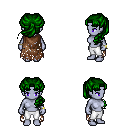
a pixel art fantasy rpg character, female body template, dark elf, purple skin, brown tattered cape, white pants, green princess hairstyle, bracelets, four views (front, back, left, right), 2x2 character sprite sheet, small pixel art, hard edges, no anti-aliasing